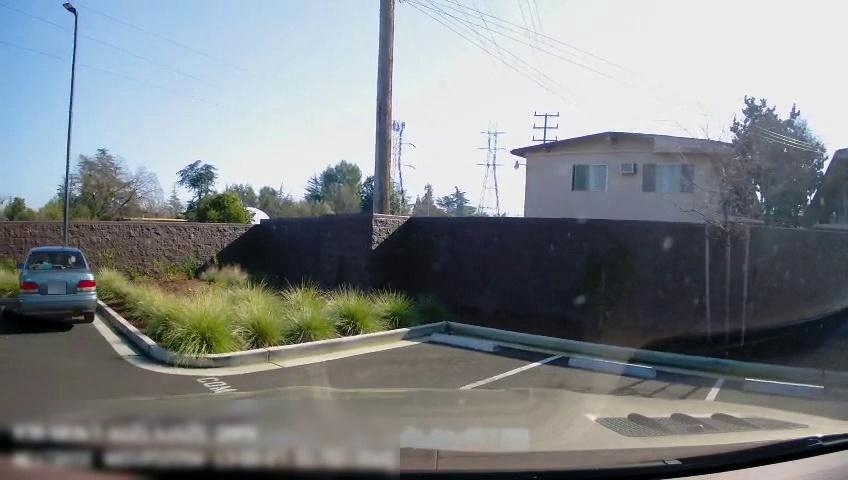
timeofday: Day
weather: Sunny
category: Drivable Space
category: Vehicles | Car